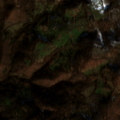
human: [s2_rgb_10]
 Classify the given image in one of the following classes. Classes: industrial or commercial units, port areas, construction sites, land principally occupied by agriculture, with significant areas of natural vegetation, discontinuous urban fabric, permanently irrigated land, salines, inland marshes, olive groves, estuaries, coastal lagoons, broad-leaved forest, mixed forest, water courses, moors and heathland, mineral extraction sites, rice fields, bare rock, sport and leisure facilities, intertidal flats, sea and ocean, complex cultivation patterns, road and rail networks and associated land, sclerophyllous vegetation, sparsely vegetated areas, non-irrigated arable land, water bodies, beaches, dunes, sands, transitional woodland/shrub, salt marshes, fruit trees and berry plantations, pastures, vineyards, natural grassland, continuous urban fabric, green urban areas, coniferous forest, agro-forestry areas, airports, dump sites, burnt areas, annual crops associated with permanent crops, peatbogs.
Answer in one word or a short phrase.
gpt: land principally occupied by agriculture, with significant areas of natural vegetation, broad-leaved forest